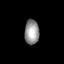
Tissue: skin
Cell type: Epithelial cells
Senescence score: 0.8124
Nuclear area (px): 356
Mean DAPI intensity: 147.424